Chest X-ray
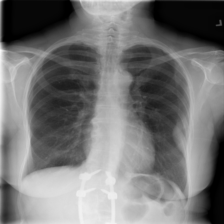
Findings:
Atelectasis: negative
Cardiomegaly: negative
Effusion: negative
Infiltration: negative
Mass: positive
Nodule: negative
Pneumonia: negative
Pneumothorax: negative
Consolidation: negative
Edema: negative
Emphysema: negative
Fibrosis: negative
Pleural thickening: negative
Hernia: negative